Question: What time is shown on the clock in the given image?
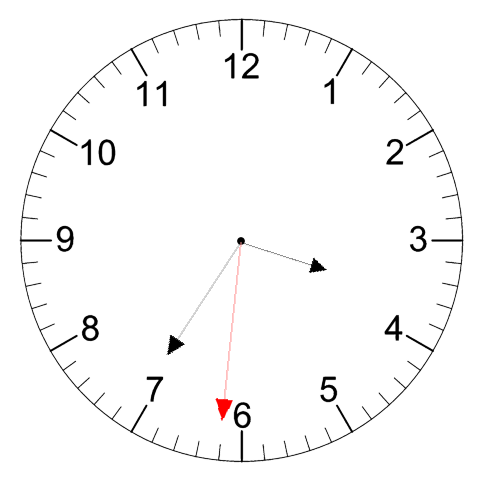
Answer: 03:35:31